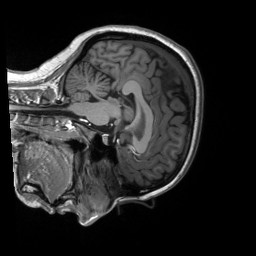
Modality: T1w
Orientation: sagittal
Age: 27
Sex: female
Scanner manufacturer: siemens
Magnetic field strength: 3 T
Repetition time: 2.53 s
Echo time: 0.00219 s